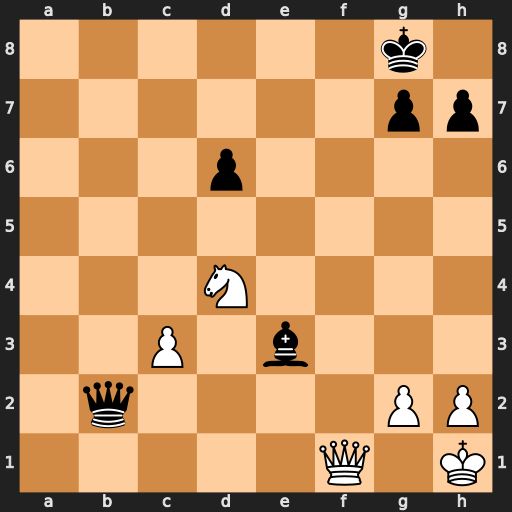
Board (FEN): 6k1/6pp/3p4/8/3N4/2P1b3/1q4PP/5Q1K
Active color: w
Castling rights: -
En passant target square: -
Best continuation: Qc4+ Kf8 Qc8+